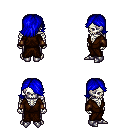
a pixel art fantasy rpg character, male body template, skeleton, brown robe, metal pants, blue swoop hairstyle, leather bracers, metal boots, four views (front, back, left, right), 2x2 character sprite sheet, small pixel art, hard edges, no anti-aliasing